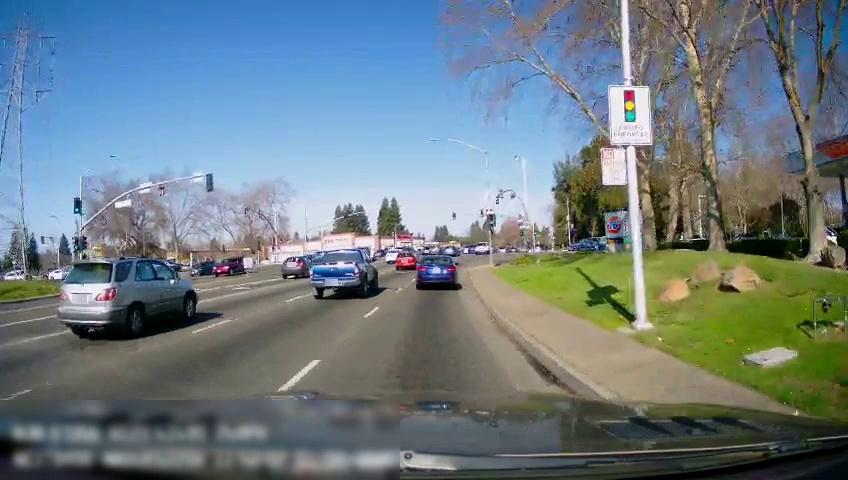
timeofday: Day
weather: Sunny
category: Drivable Space
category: Drivable Space
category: Vehicles | Car
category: Vehicles | SUV
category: Vehicles | Car
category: Vehicles | Car
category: Vehicles | Car
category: Vehicles | Truck
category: Vehicles | Car
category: Vehicles | Car
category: Vehicles | Car
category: Vehicles | Car
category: Vehicles | Car
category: Vehicles | Car
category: Vehicles | Car
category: Vehicles | Car
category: Vehicles | Car
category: Vehicles | Car
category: Lanes | Current Lane
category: Lanes | Alternate Lane
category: Lanes | Opposite Lane
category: Lanes | Alternate Lane
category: Traffic | Lights
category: Traffic | Lights
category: Traffic | Signs
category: Traffic | Signs
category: Traffic | Signs
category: Traffic | Lights
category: Traffic | Lights
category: Traffic | Lights
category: Traffic | Lights